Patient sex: M
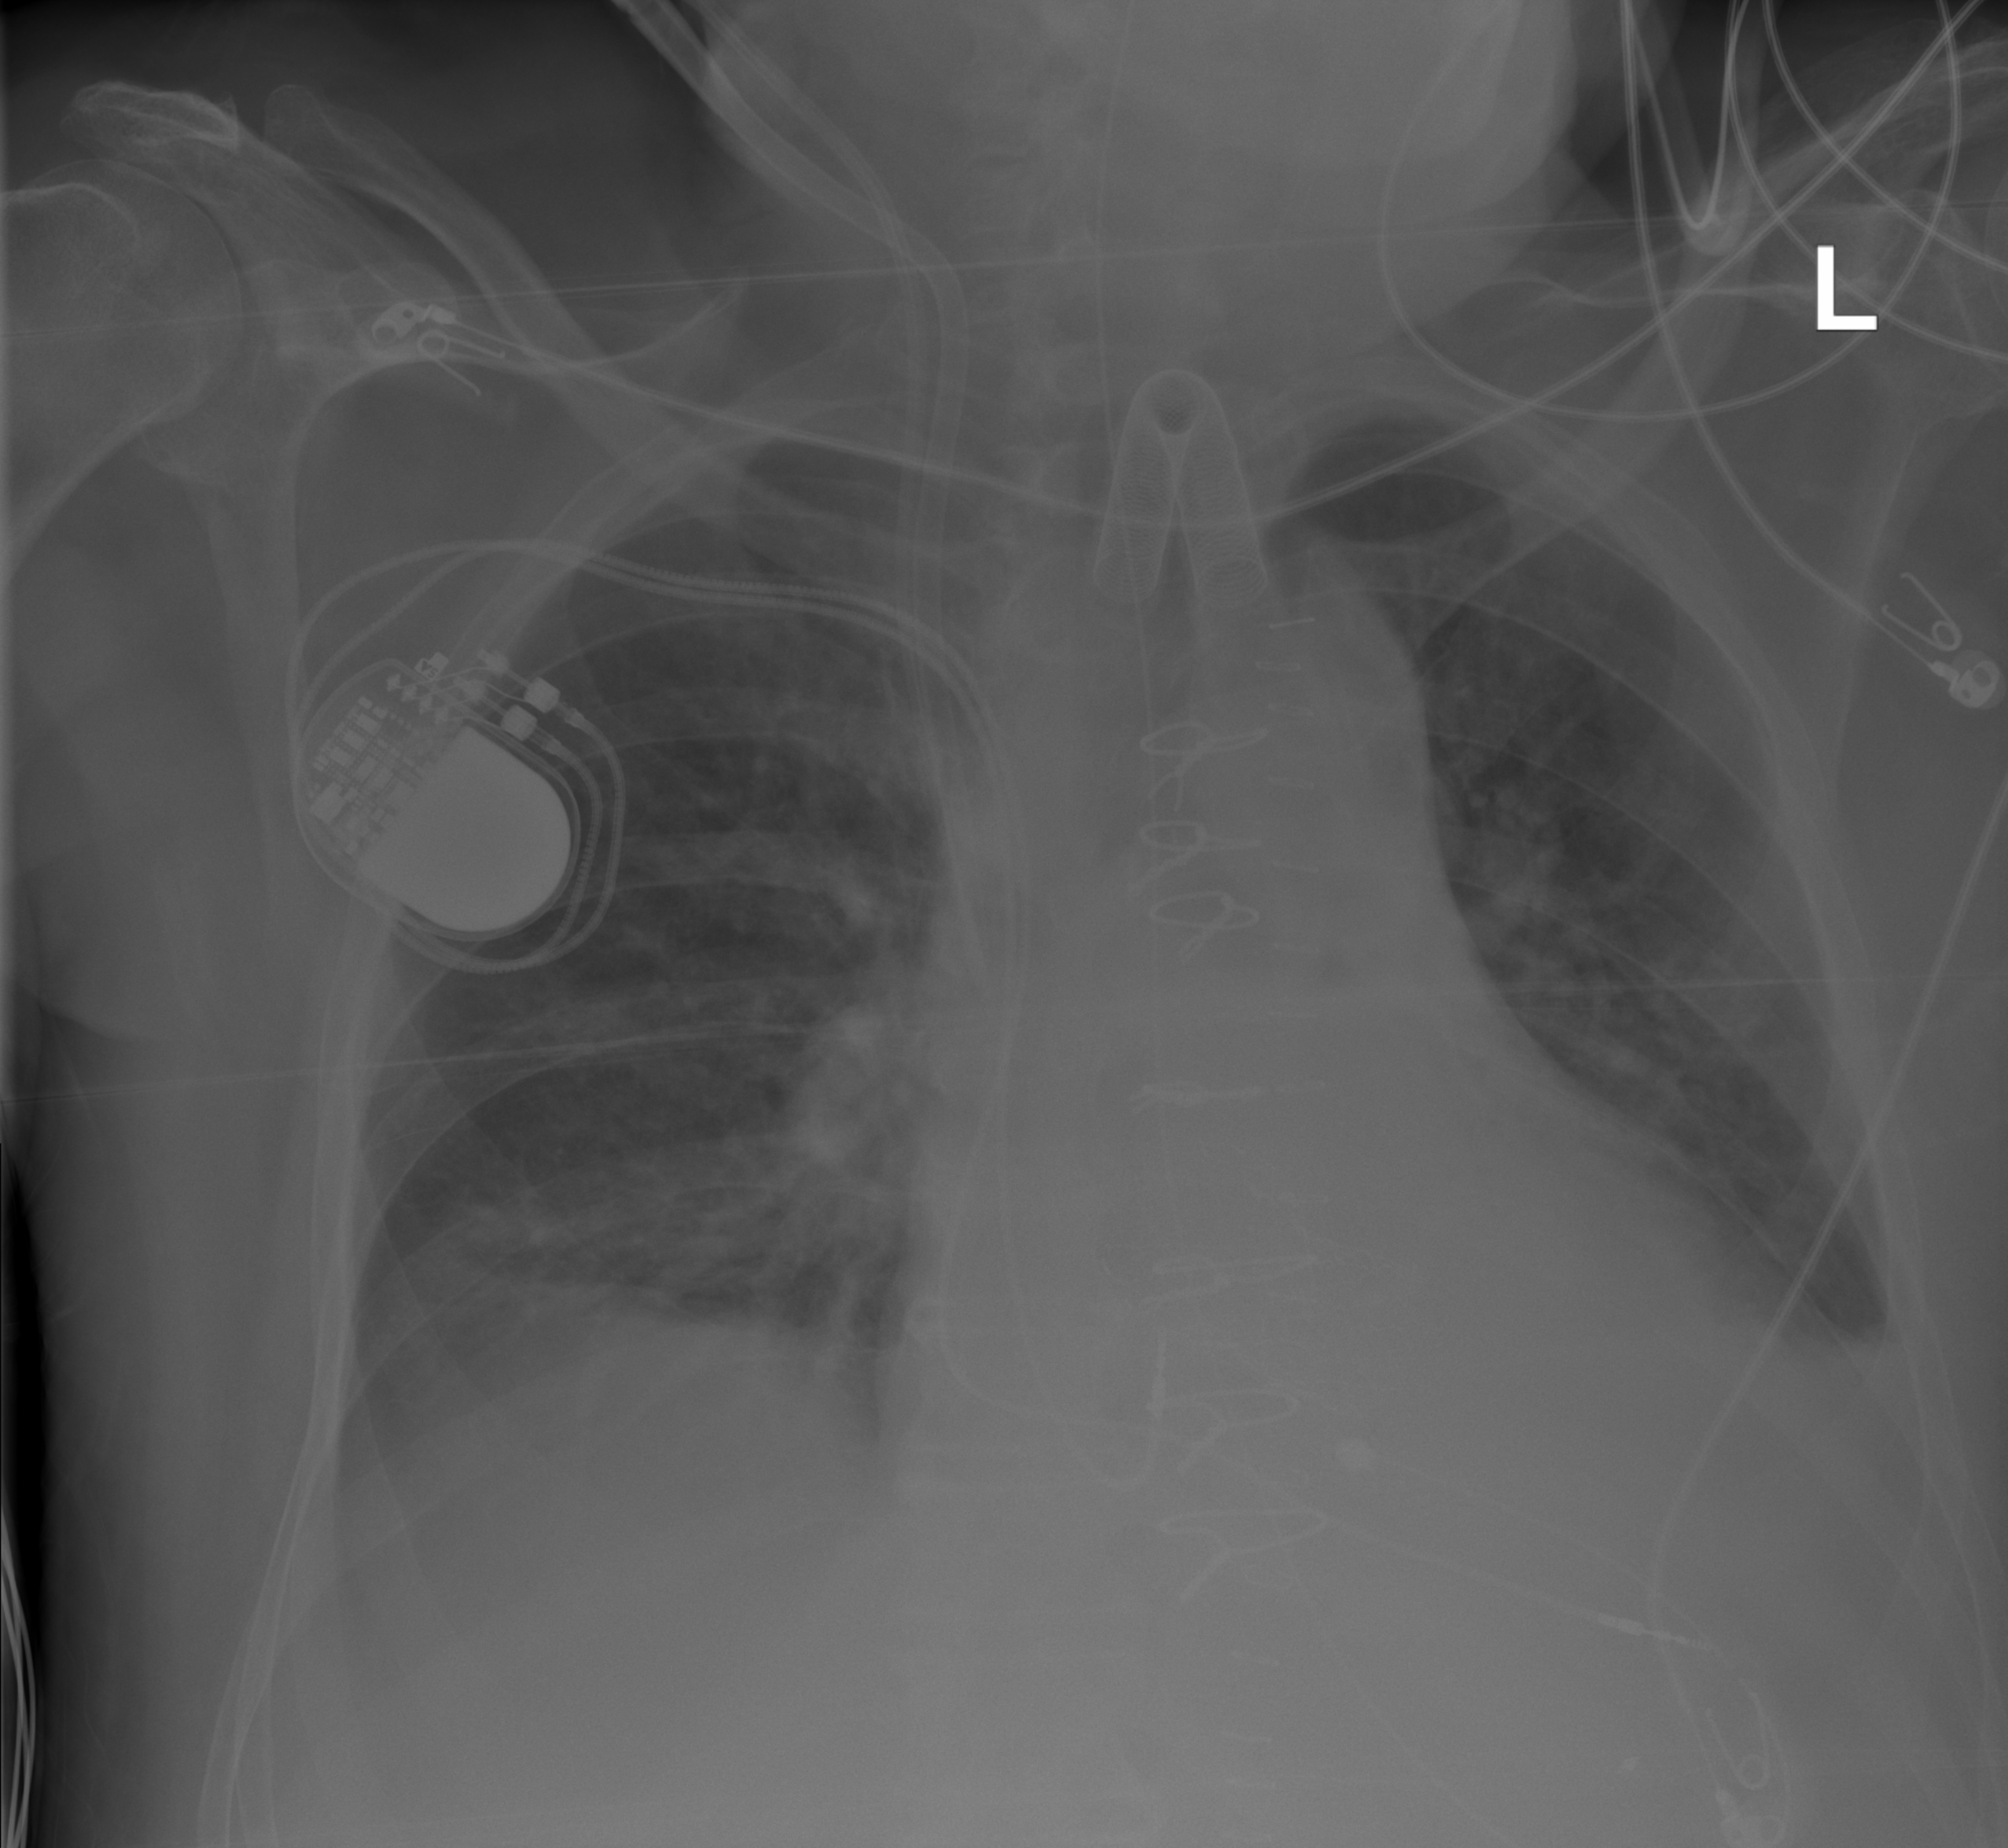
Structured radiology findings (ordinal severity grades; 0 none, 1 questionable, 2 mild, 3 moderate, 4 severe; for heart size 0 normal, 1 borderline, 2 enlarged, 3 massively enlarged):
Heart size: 2
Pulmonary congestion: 3
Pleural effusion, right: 3
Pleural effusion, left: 3
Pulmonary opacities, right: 2
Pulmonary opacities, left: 2
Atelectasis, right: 3
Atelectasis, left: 2